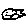
Label: fish